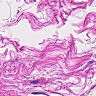
Metastatic tissue present: no